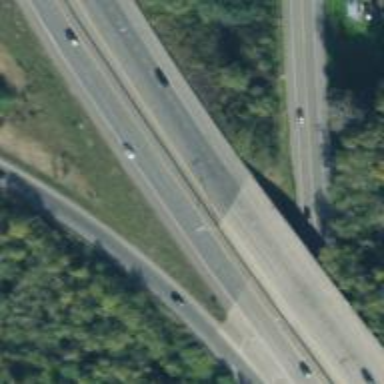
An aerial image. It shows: Motorway.